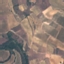
Land use / land cover: PermanentCrop